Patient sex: F
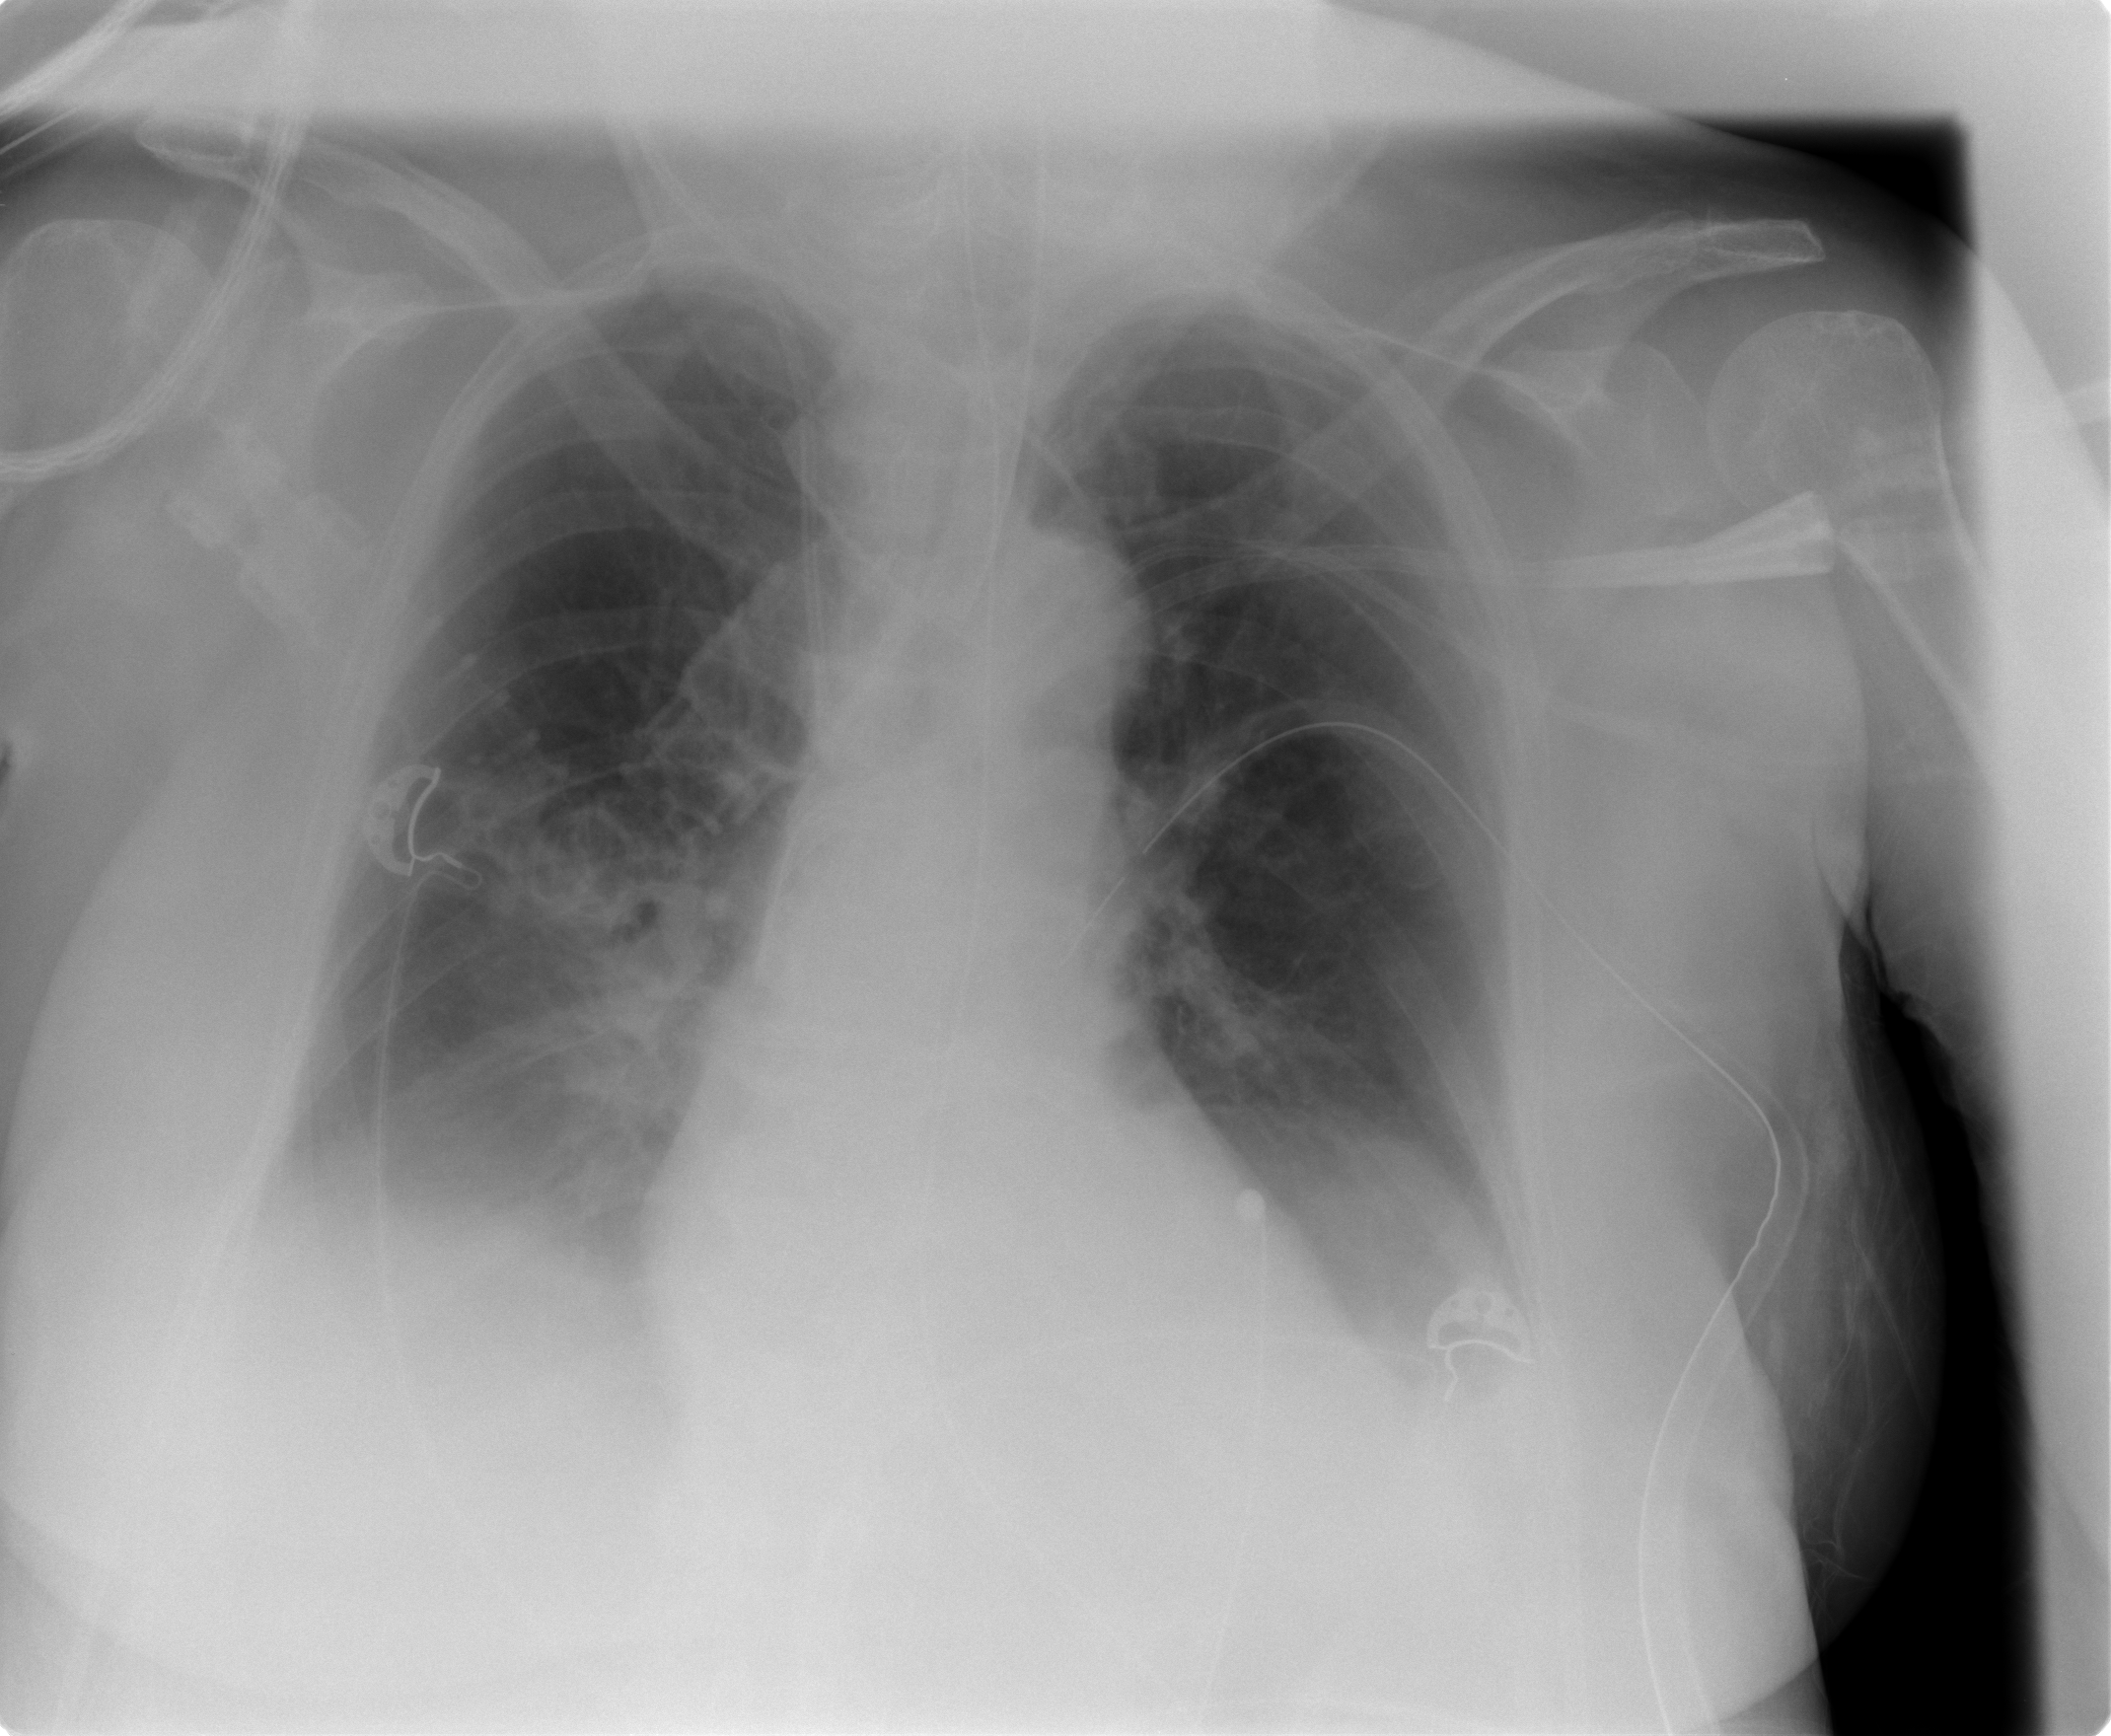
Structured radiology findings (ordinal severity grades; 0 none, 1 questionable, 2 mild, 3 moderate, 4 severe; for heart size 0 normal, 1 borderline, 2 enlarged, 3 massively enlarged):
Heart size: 0
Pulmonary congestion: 1
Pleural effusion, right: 3
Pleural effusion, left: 2
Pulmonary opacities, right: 2
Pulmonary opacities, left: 0
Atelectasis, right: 2
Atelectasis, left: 2